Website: lowes
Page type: review-order
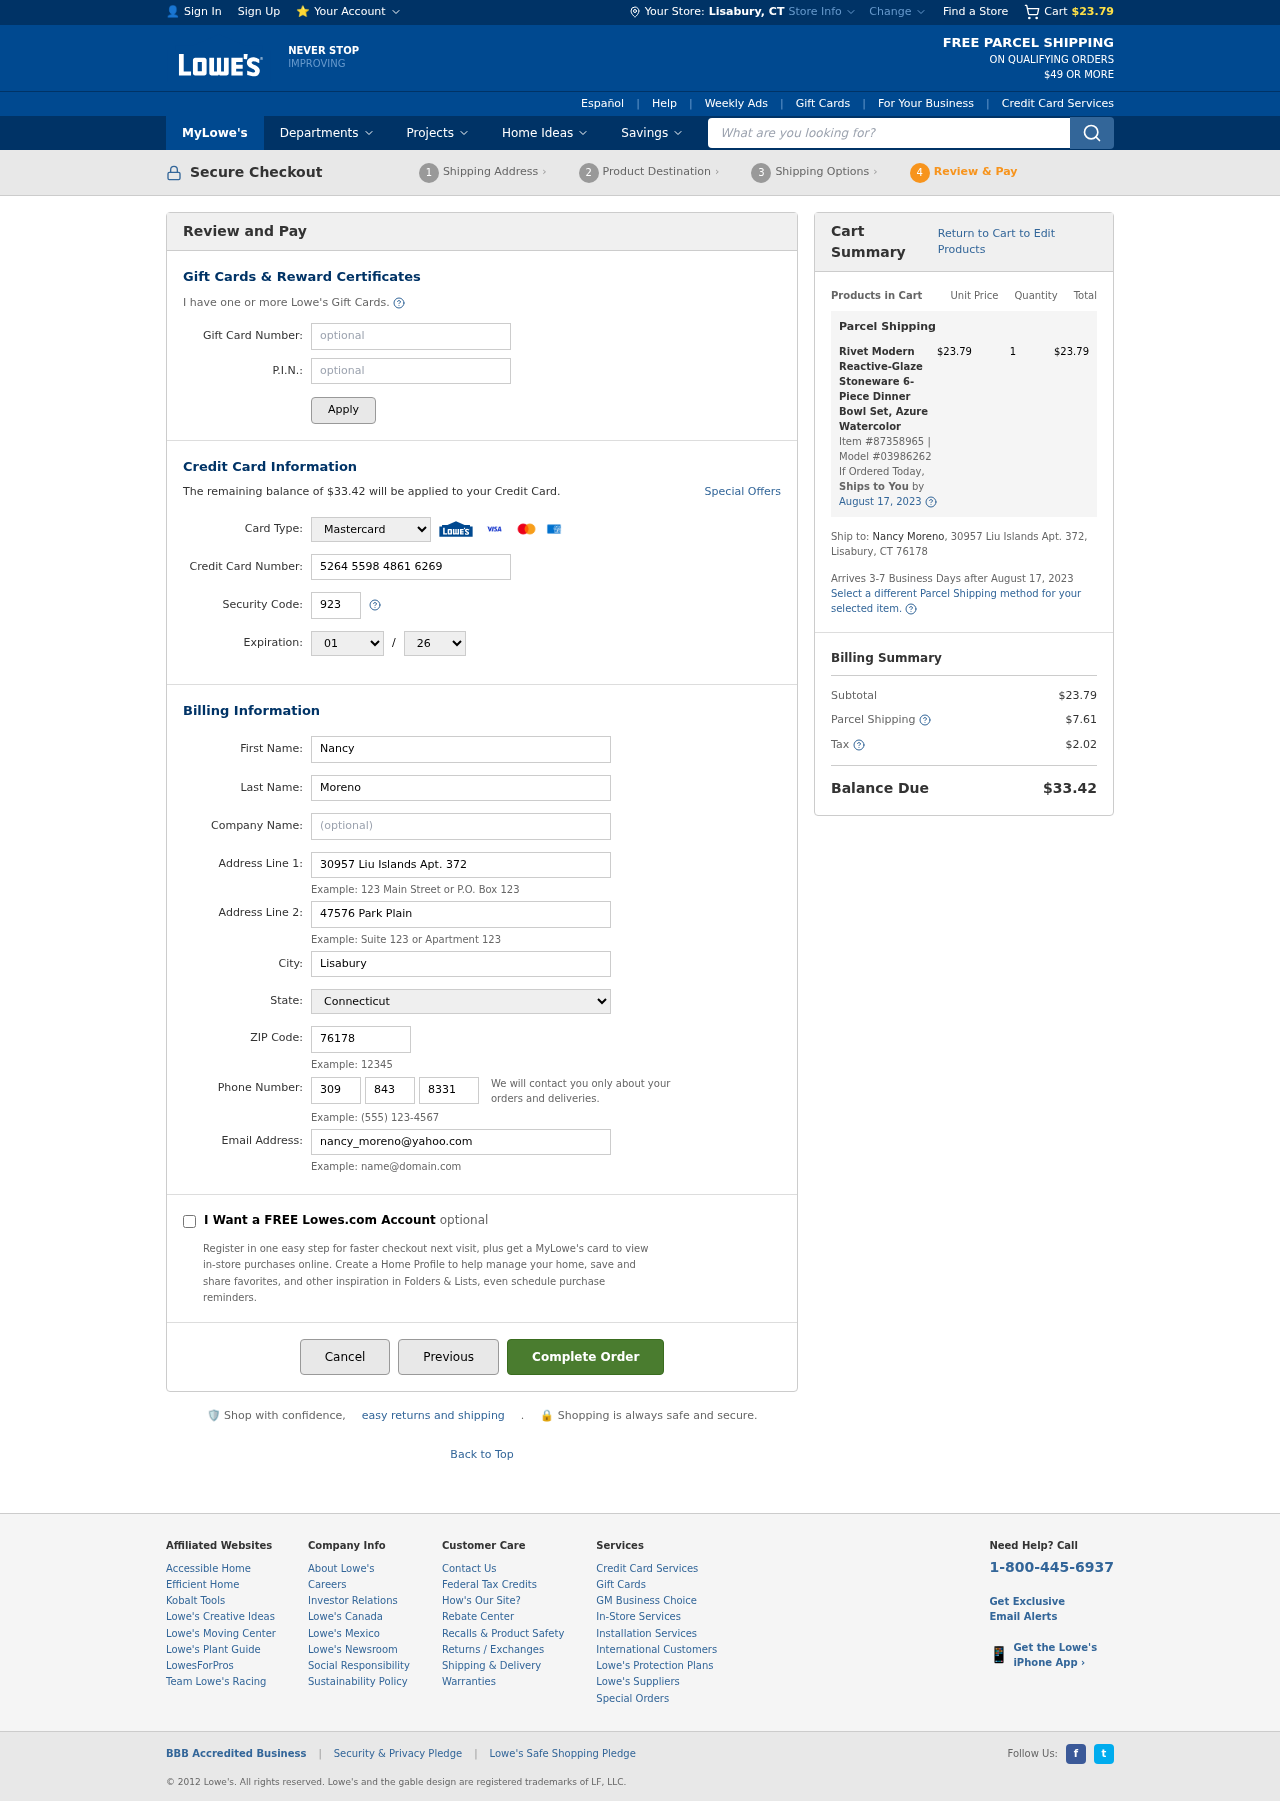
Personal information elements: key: PII_CARD_CVV
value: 923
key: PII_CARD_EXPIRY_MONTH
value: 01
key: PII_CARD_EXPIRY_YEAR
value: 26
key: PII_CARD_NUMBER
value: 5264 5598 4861 6269
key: PII_CARD_TYPE
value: Mastercard
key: PII_CITY
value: Lisabury
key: PII_CITY_STATE
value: Lisabury, CT
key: PII_EMAIL
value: nancy_moreno@yahoo.com
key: PII_FIRSTNAME
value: Nancy
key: PII_LASTNAME
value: Moreno
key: PII_PHONE_AREA
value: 309
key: PII_PHONE_PREFIX
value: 843
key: PII_PHONE_SUFFIX
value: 8331
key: PII_POSTCODE
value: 76178
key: PII_STATE
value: Connecticut
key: PII_STREET
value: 30957 Liu Islands Apt. 372
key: PII_STREET2
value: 30957 Liu Islands Apt. 372
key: PII_STREET2
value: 47576 Park Plain
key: PII_FULLNAME2
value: Nancy Moreno
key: PII_CITY_STATE_ZIP2
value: Lisabury, CT 76178
Product elements: key: PRODUCT1_NAME
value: Rivet Modern Reactive-Glaze Stoneware 6-Piece Dinner Bowl Set, Azure Watercolor
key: PRODUCT1_PRICE
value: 23.79
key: PRODUCT1_QUANTITY
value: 1
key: PRODUCT1_ITEM_NUMBER
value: Item #87358965
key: PRODUCT1_MODEL_NUMBER
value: Model #03986262
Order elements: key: ORDER_SUBTOTAL
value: $23.79
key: ORDER_BALANCE_DUE
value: $33.42
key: ORDER_SHIPPING_DATE
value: August 17, 2023
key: ORDER_ITEM_TOTAL
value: $23.79
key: ORDER_SHIPPING_DATE2
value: August 17, 2023
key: ORDER_SHIPPING_COST
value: $7.61
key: ORDER_TAX
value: $2.02
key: ORDER_TOTAL
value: $33.42
Search elements: key: HEADER_SEARCH
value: What are you looking for?